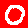
Digit: 0